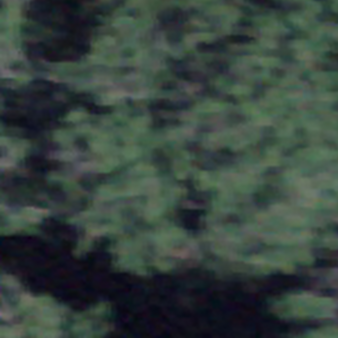
Label: other